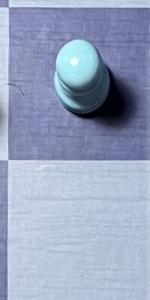
Label: Empty